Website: apple
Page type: account-selection
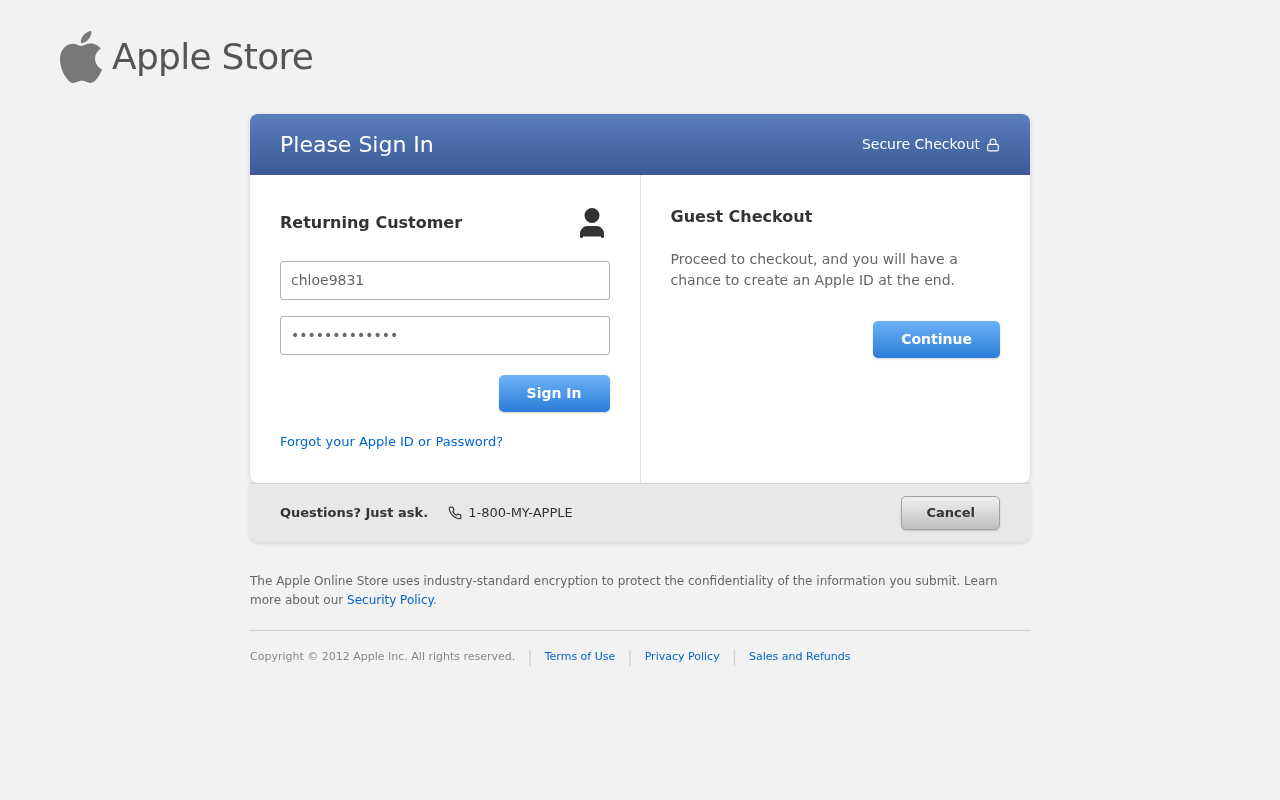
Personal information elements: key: PII_LOGIN_USERNAME
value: chloe9831